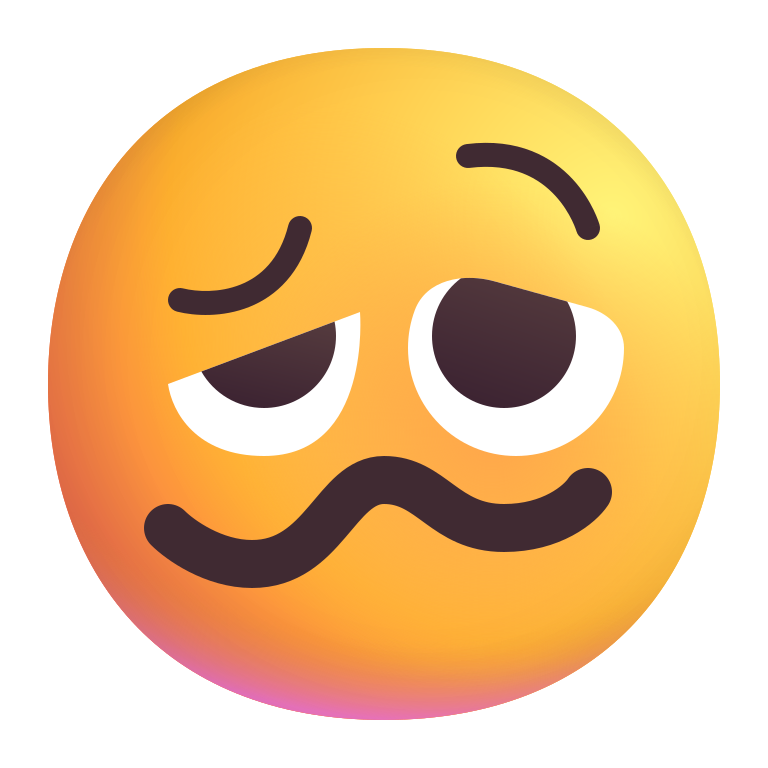
woozy face color